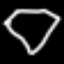
Label: diamond